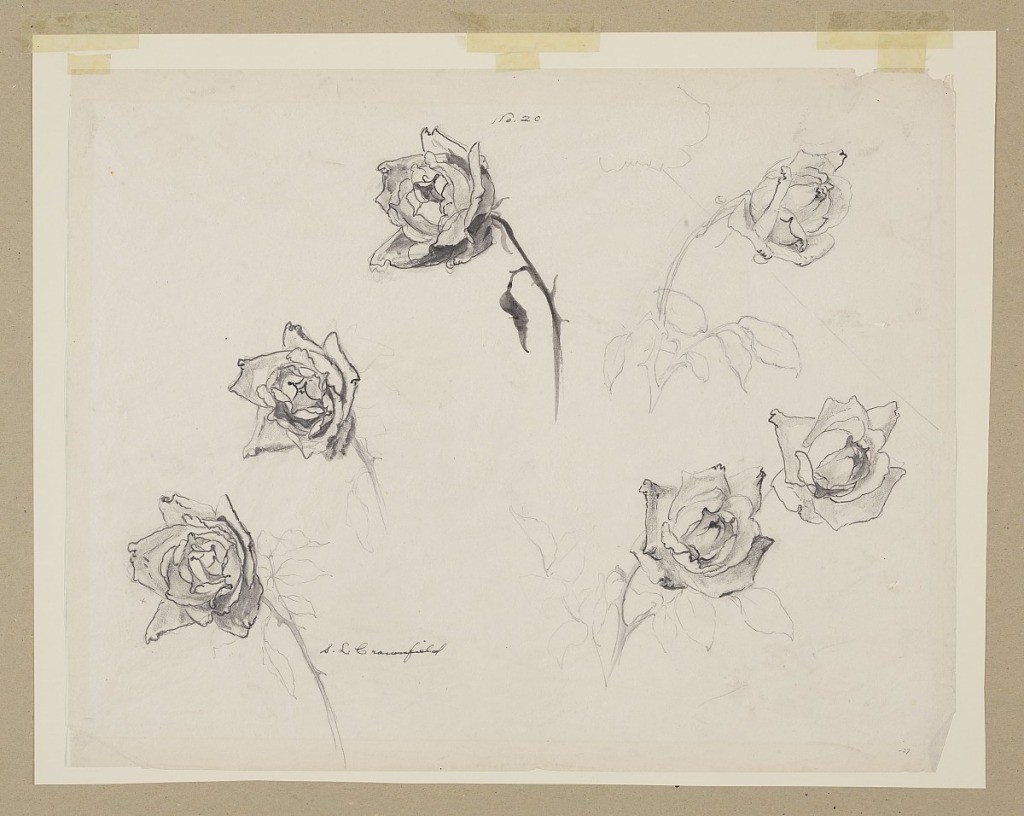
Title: Study of Roses
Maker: Sophia L. Crownfield, American, 1862–1929
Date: early 20th century
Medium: Graphite, brush and ink, watercolor on tracing paper.
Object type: Drawing
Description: Horizontal sheet with six studies of roses depicted from various angles.